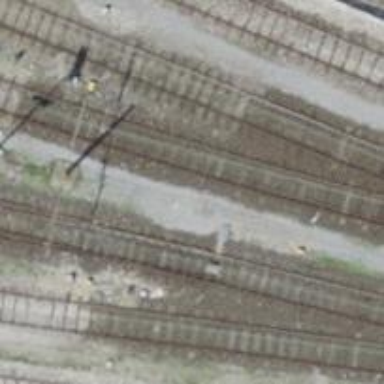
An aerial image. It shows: Rail yard with electrified contact lines. The railway operates at voltages of 3000 and 15000.